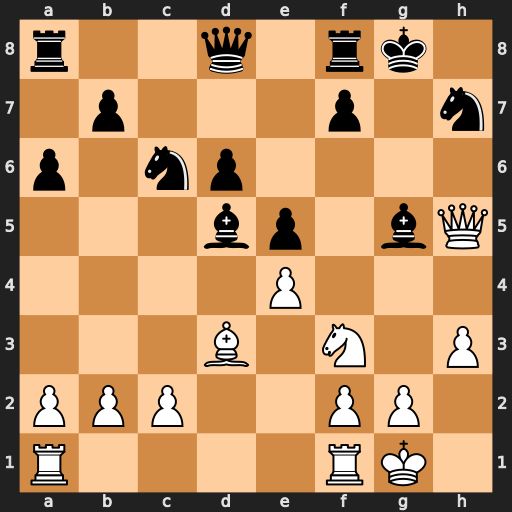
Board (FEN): r2q1rk1/1p3p1n/p1np4/3bp1bQ/4P3/3B1N1P/PPP2PP1/R4RK1
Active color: w
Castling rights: -
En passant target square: -
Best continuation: exd5 e4 Bxe4